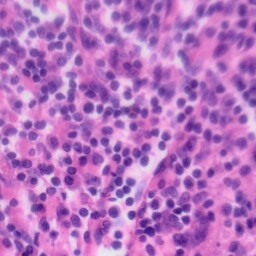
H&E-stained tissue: Tonsil